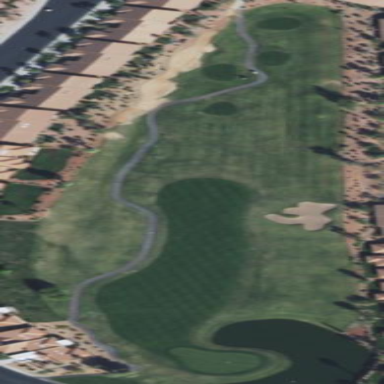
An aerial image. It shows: Rough grass surface on golf course.